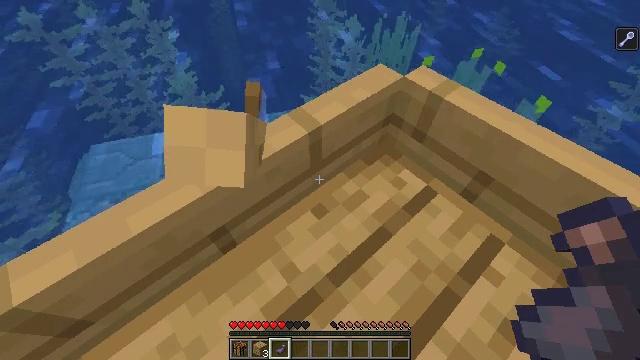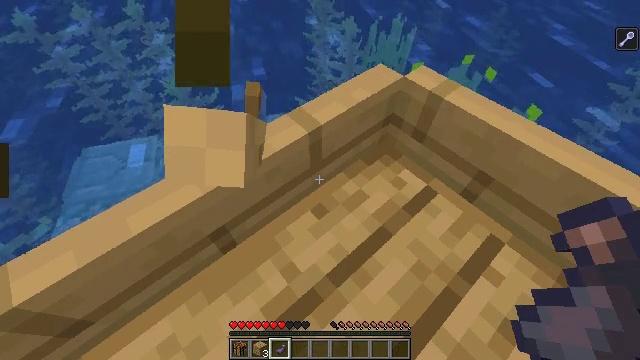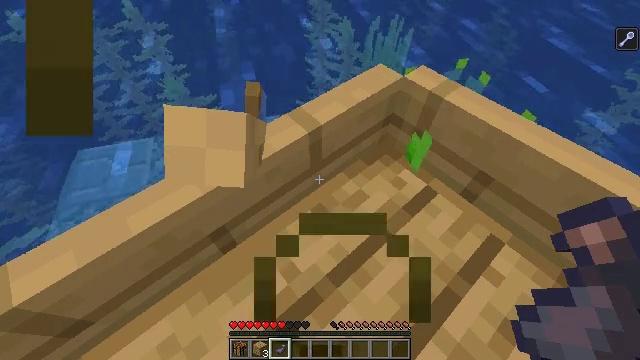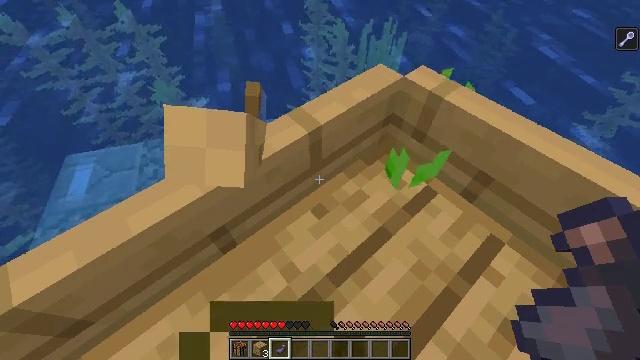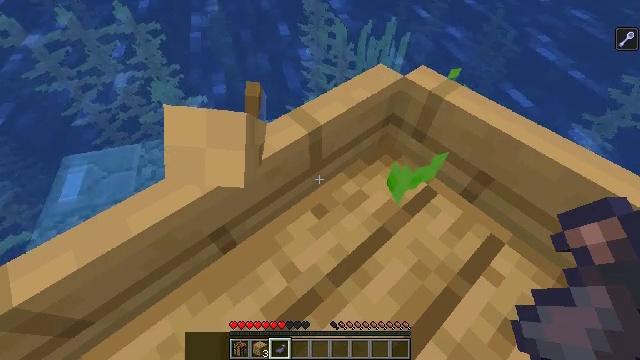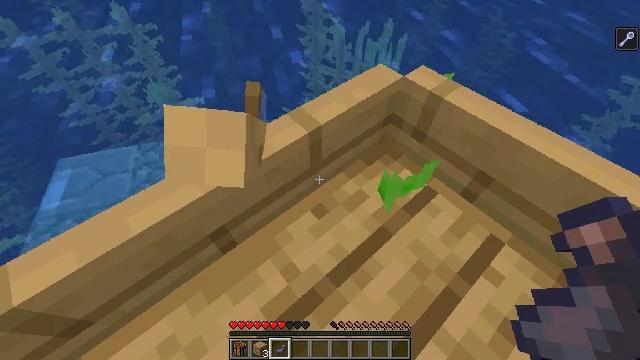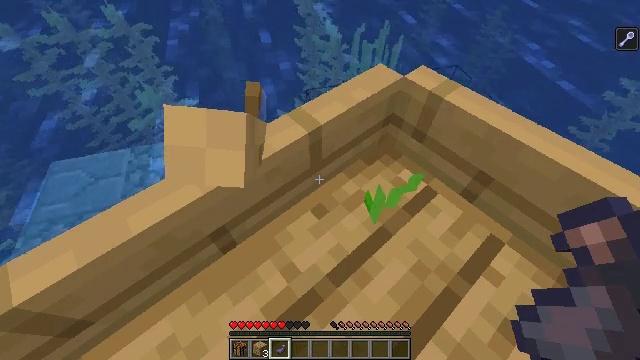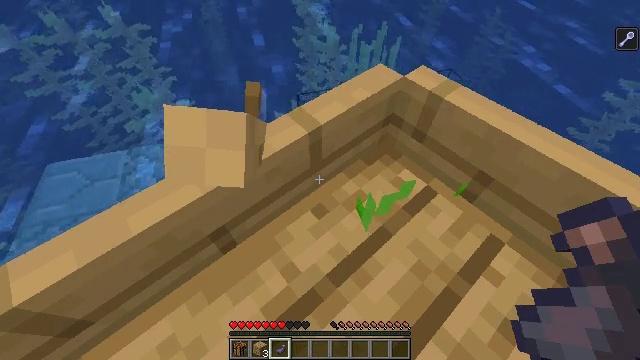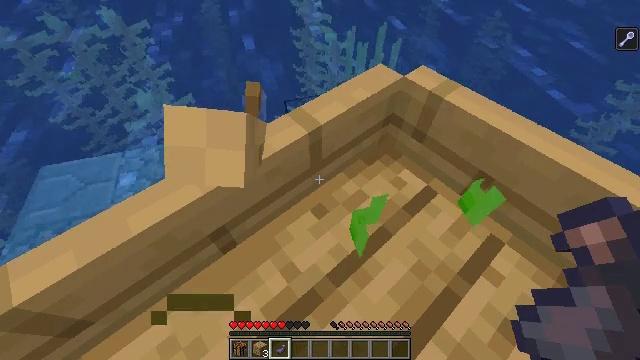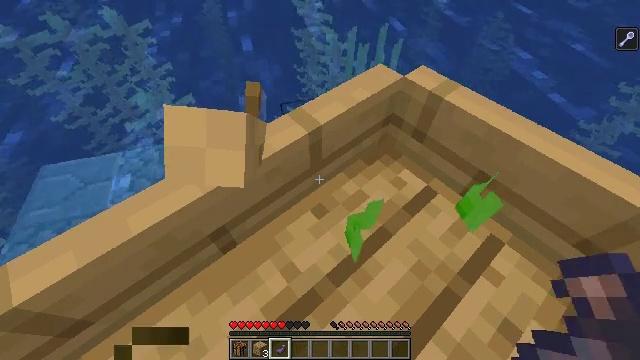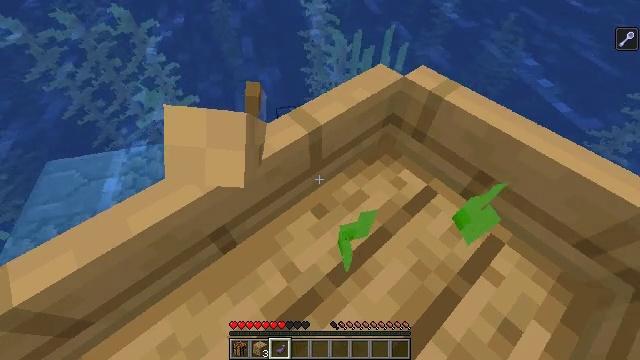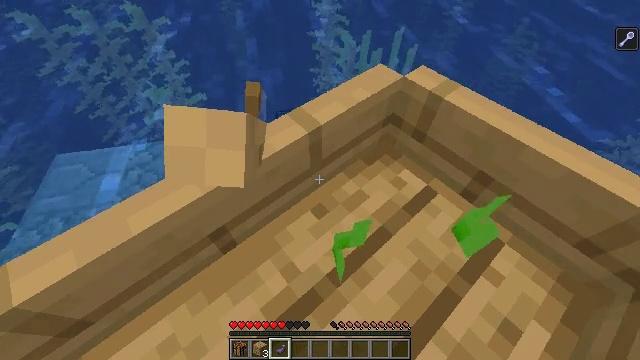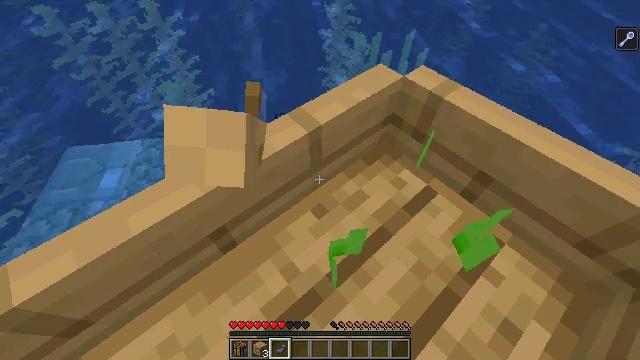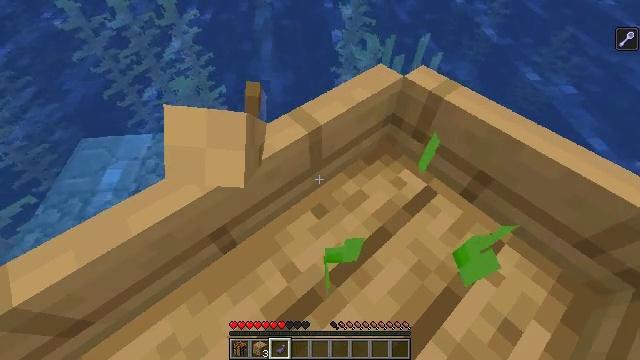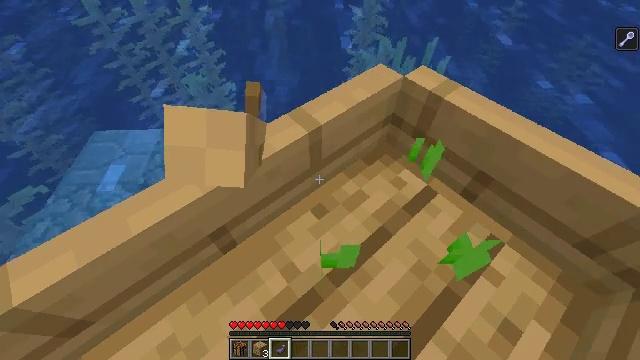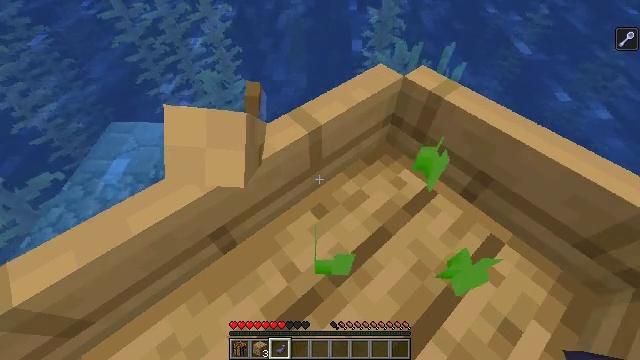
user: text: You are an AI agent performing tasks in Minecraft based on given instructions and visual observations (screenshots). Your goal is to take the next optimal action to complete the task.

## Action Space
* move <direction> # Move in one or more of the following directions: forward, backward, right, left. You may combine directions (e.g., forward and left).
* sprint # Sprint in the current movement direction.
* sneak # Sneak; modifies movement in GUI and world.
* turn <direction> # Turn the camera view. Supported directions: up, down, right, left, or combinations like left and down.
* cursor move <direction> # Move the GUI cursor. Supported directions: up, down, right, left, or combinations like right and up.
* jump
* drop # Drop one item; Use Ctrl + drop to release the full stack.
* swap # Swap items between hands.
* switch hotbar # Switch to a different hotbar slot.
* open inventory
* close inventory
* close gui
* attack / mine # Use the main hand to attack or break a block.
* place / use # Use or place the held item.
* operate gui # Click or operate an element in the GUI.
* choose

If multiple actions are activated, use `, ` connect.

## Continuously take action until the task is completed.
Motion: motion action
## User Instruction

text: Mine the kelp to collect it for resources.
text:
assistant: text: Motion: no_op
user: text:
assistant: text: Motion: no_op
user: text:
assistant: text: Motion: no_op
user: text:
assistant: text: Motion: no_op
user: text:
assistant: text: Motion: no_op
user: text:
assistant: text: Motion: no_op
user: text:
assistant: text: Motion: no_op
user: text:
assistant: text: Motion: move left
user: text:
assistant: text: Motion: move left
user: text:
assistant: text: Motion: move left
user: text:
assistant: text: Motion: move left
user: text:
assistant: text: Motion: move left
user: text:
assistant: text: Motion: no_op
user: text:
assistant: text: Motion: no_op
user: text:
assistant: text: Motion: no_op
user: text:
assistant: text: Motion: no_op
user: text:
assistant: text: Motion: no_op
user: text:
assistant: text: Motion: no_op
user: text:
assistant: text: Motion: no_op
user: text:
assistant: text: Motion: no_op
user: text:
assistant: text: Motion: no_op
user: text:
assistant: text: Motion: no_op
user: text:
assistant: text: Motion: no_op
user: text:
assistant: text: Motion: no_op
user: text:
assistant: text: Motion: no_op
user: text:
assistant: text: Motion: no_op
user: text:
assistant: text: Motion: no_op
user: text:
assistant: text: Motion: no_op
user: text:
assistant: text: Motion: no_op
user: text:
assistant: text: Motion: no_op